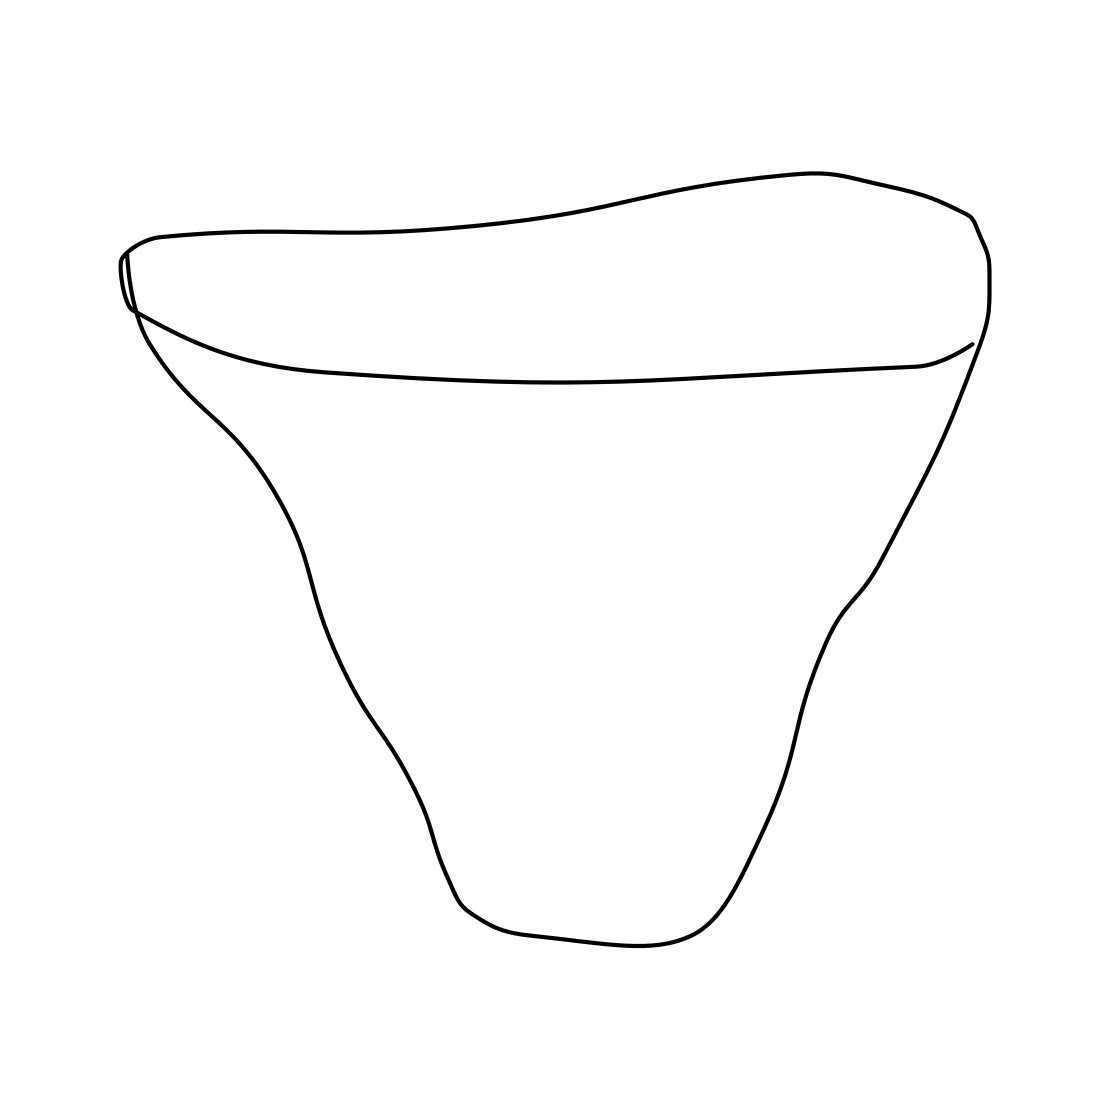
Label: cup